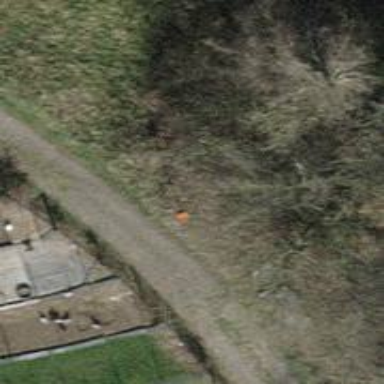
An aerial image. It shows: Pipeline marker.